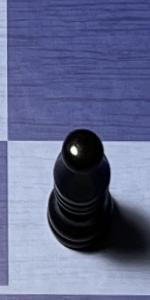
Label: Bishop_Black